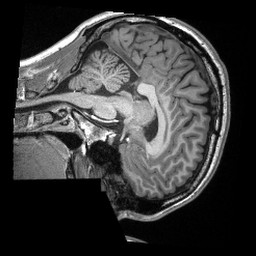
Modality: T1w
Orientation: sagittal
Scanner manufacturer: siemens
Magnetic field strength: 3 T
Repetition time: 2.3 s
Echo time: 0.00308 s